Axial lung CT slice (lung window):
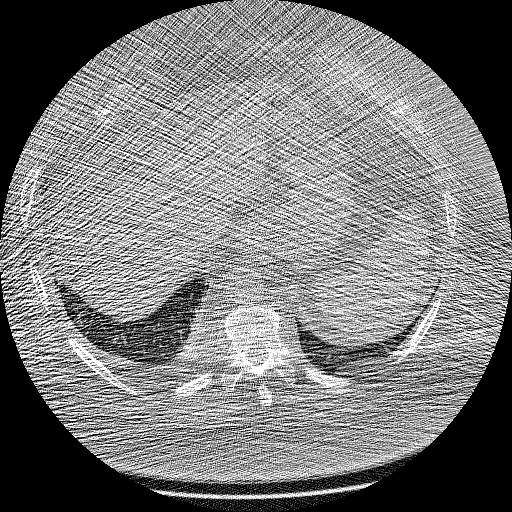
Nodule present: no